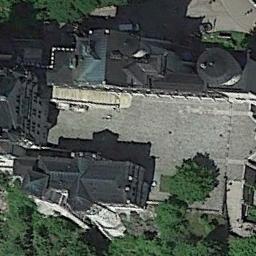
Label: palace